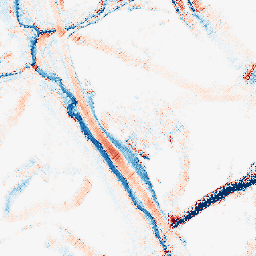
Category: morphological
Decomposition family: morphological_diamond
Decomposition parameters: operation: average
radius: 10
Upsampling method: regularized
Upsampling parameters: scale: 2
lambda_reg: 0.1
Upsampling scale: 2